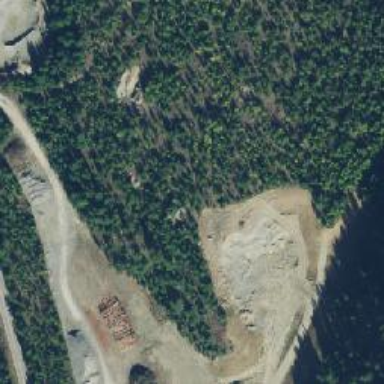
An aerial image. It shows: Quarry area.